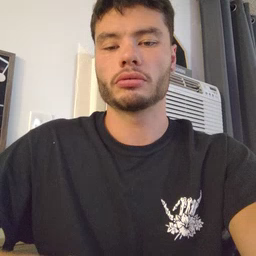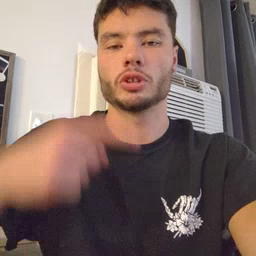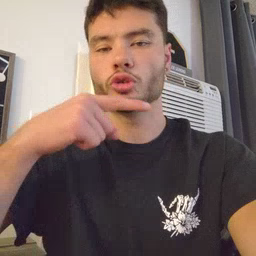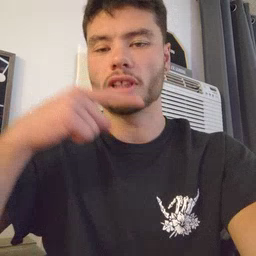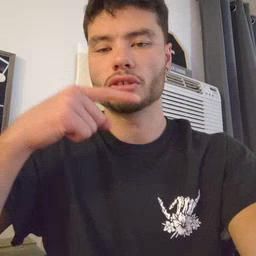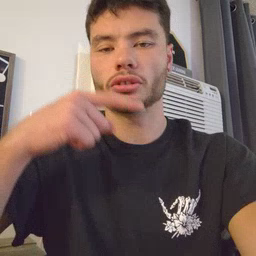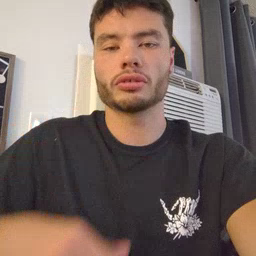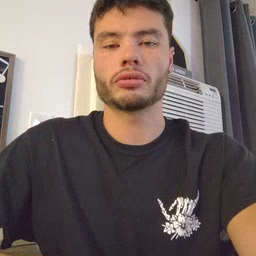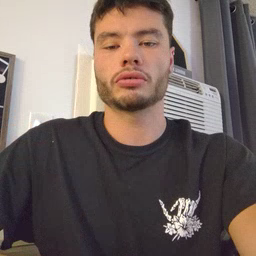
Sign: toothbrush